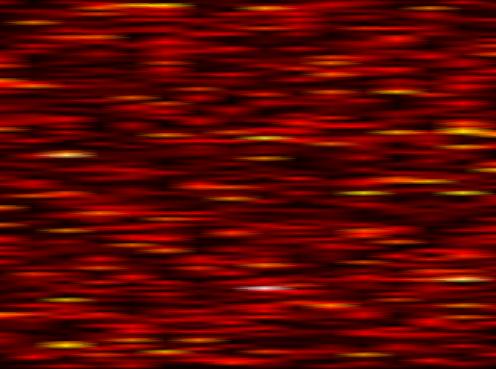
Label: FOFDM